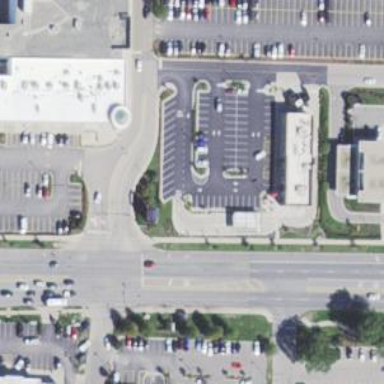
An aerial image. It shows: Parking area.